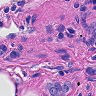
Metastatic tissue present: yes